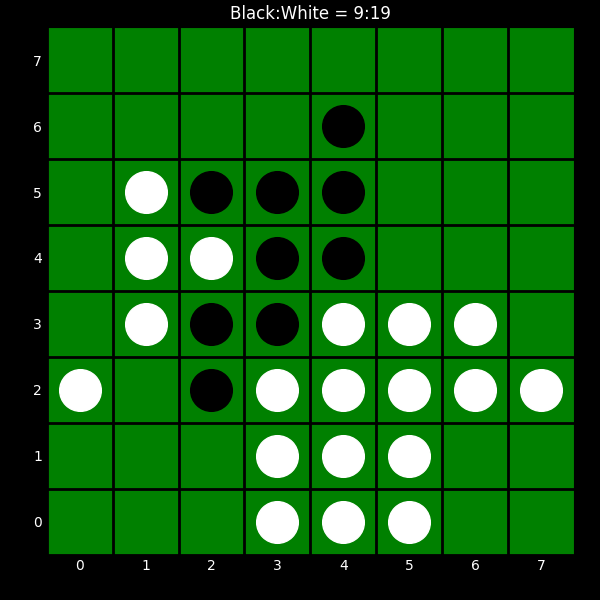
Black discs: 9
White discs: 19